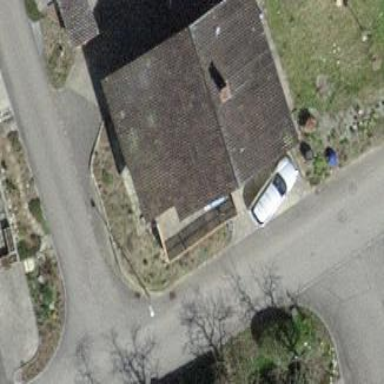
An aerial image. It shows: Building with tile roof.